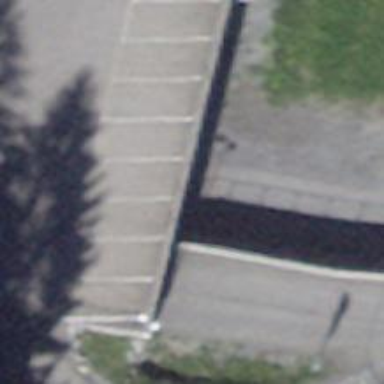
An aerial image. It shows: Parking entrance.